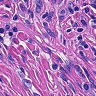
Metastatic tissue present: yes